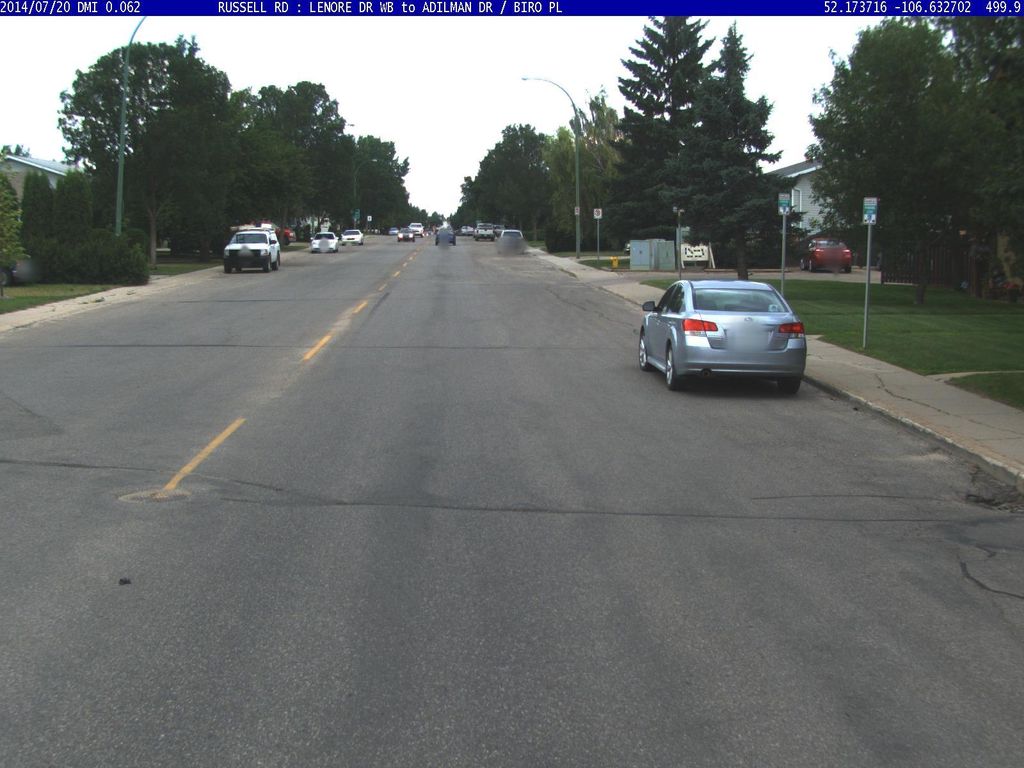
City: saskatoon